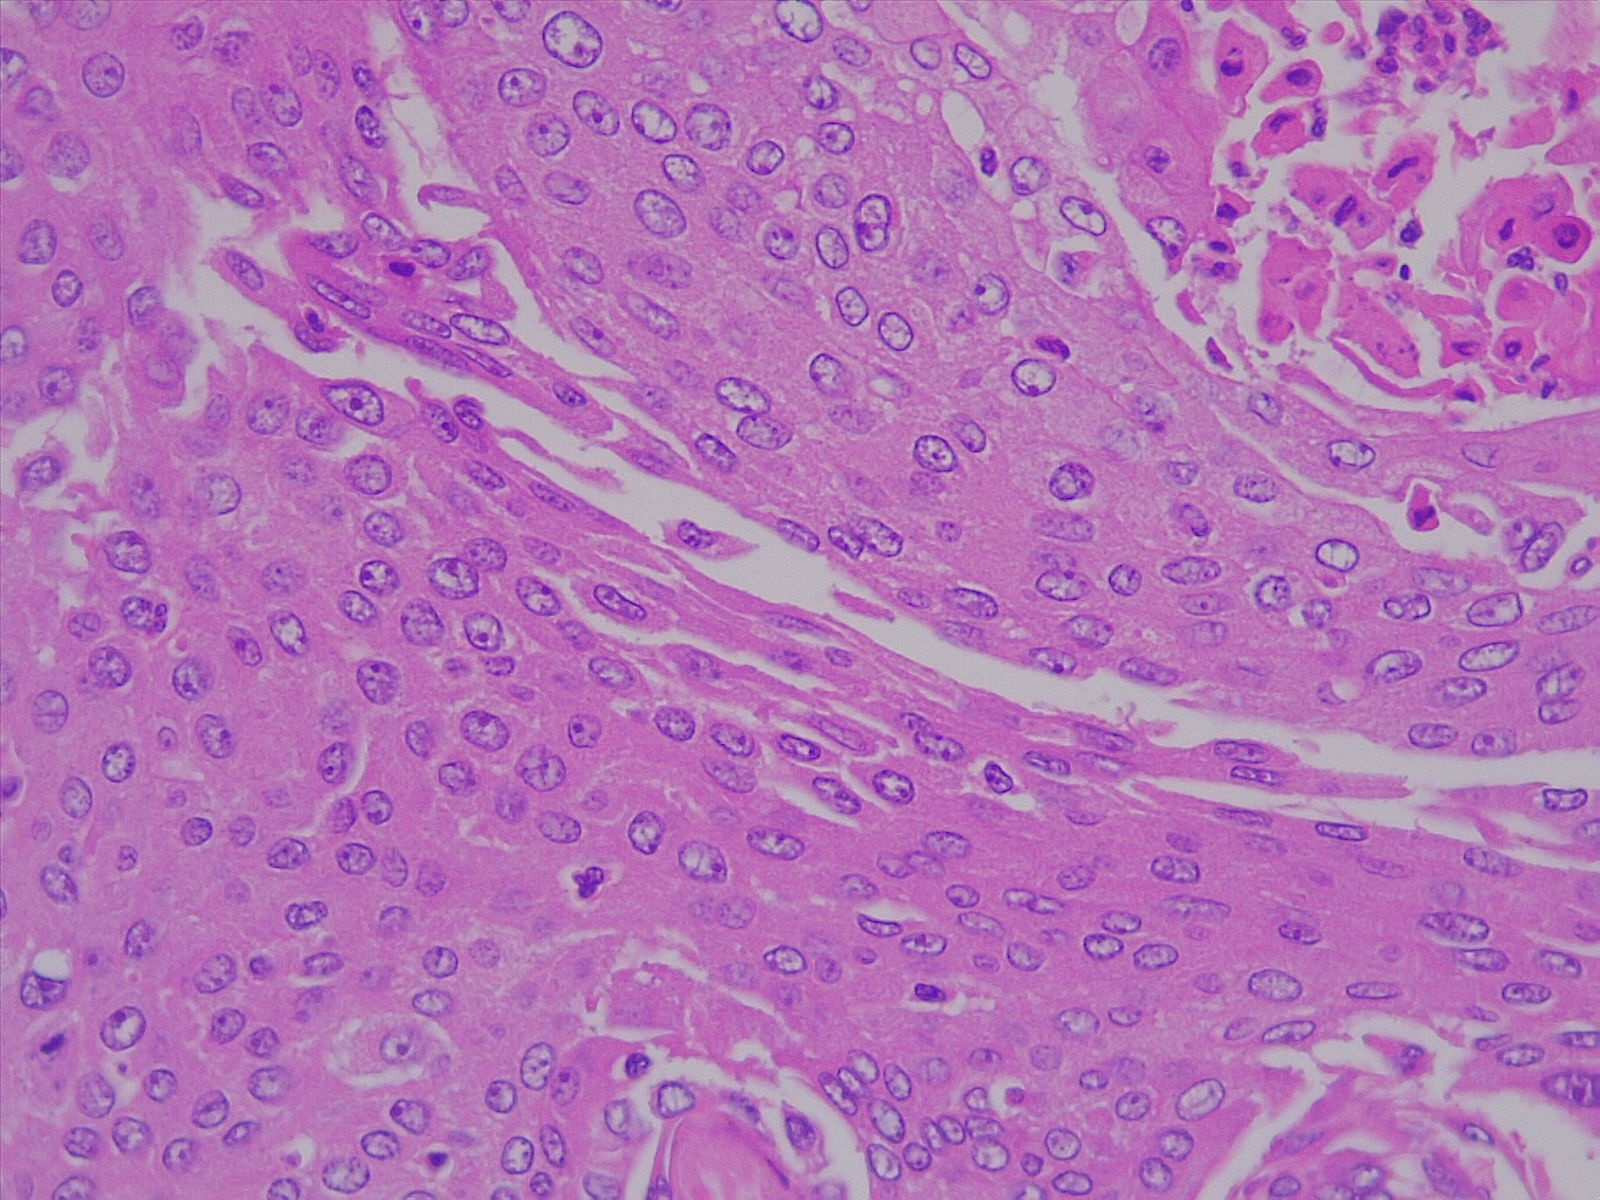
Label: lung squamous cell carcinoma, well differentiated